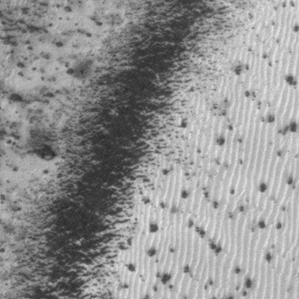
Label: frost